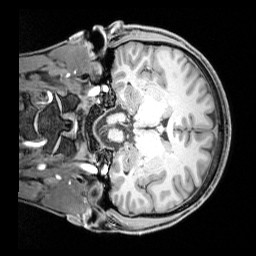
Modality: T1w
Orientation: coronal
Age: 31
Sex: male
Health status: healthy
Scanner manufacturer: siemens
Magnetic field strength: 3 T
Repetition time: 1.65 s
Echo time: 0.00182 s